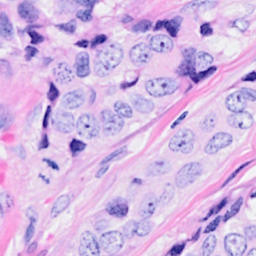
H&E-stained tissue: Breast